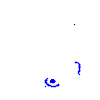
Particle: electron